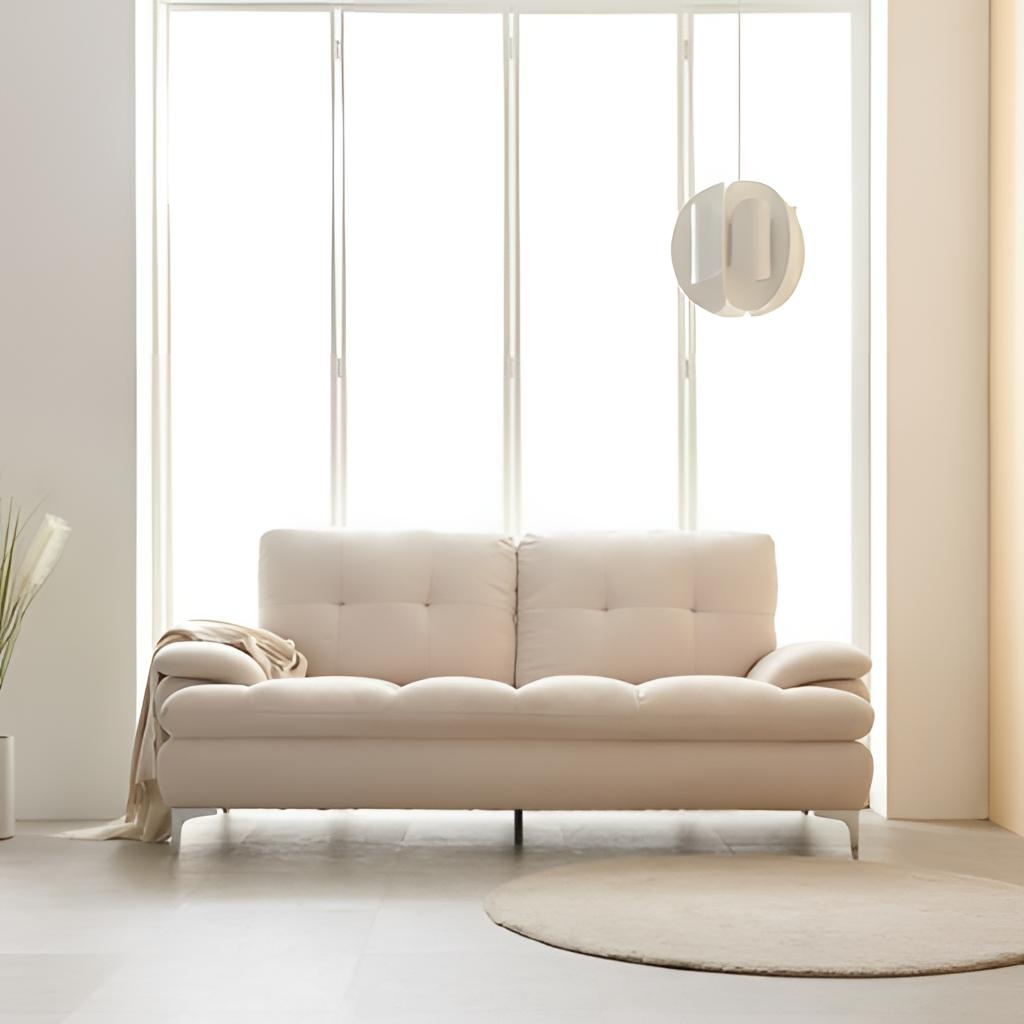
living room, beige leather sofa, tile flooring, with large square pattern, paint wallpaper, with solid pattern, minimalist